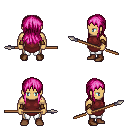
a pixel art fantasy rpg character, male body template, human, tanned skin, maroon tunic, white pants, pink unkempt hairstyle, cloth bracers, brown shoes, spear, four views (front, back, left, right), 2x2 character sprite sheet, small pixel art, hard edges, no anti-aliasing